Interaction volume radius: 5 \u00c5
Interaction volume height: 20 \u00c5
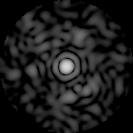
Disorder parameter: 0.8269